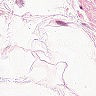
Metastatic tissue present: no